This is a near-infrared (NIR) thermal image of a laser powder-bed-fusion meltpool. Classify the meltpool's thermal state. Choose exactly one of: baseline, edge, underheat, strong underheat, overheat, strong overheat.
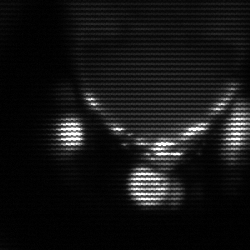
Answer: baseline